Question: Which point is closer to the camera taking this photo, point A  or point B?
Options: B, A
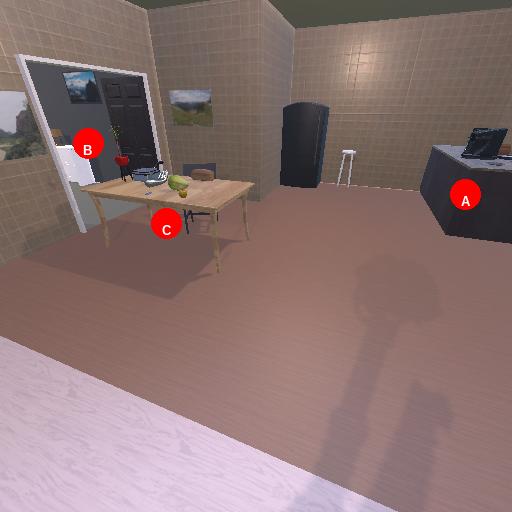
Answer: B